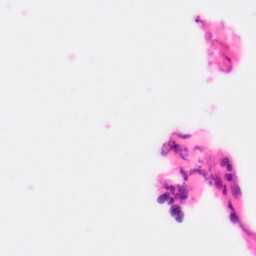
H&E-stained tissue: Colon